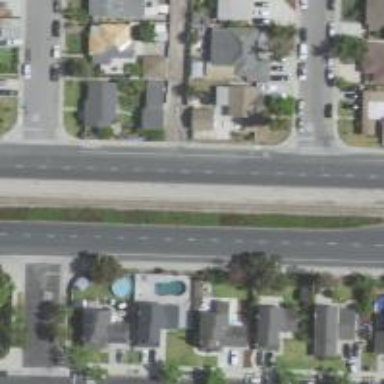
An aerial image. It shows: Alley classified as service road.